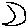
Label: moon